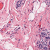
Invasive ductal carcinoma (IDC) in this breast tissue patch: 0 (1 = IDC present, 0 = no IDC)